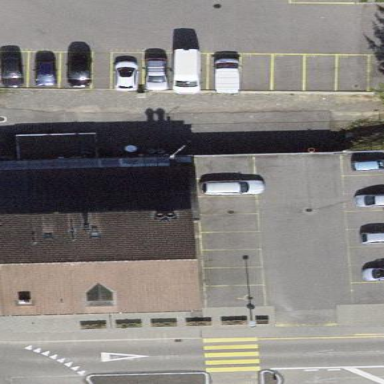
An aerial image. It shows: Parking area with surface.